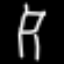
Label: chair